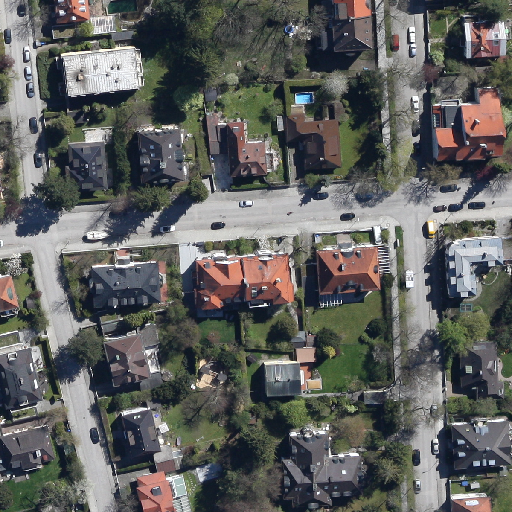
Referring expression: car in the parking area